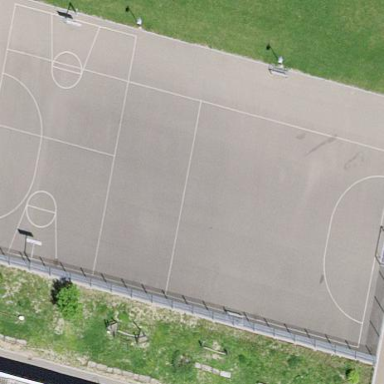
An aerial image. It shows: Multi-sport pitch for soccer and basketball activities.